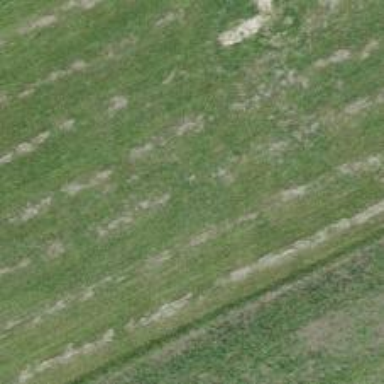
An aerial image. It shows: Taxiway at the airport covered with grass.